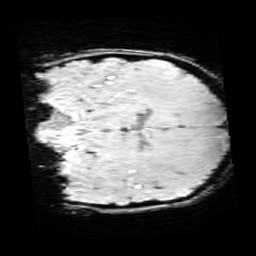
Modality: SWI
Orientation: coronal
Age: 10
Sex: male
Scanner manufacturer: siemens
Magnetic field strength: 3 T
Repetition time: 0.027 s
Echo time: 0.02 s